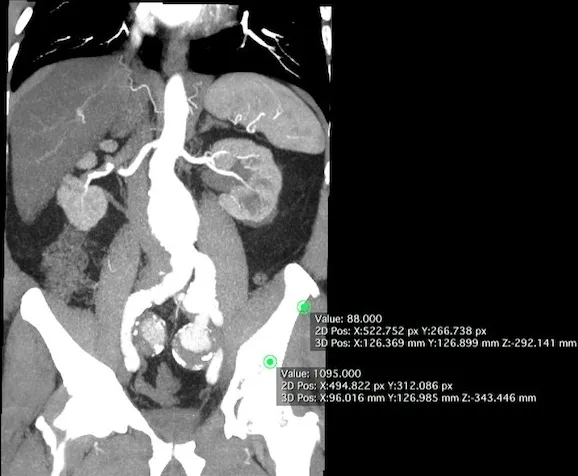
Angiotomografia pre-operatoria em corte coronal.
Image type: radiology (ct)